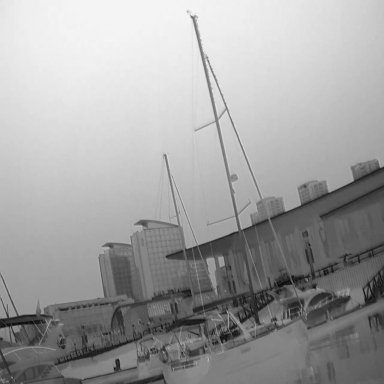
There are three canoes in the infrared image.